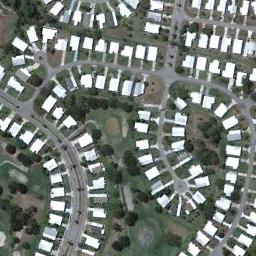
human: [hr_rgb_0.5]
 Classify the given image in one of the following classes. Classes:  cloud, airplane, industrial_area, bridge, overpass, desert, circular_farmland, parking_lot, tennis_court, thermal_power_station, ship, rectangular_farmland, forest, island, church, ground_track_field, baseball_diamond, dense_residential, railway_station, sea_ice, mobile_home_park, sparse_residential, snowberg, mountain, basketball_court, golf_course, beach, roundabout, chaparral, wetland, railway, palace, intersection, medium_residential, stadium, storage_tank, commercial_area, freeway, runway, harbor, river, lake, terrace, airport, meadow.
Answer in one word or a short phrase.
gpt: mobile_home_park